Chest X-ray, PA view. Patient: 39 years old, sex F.
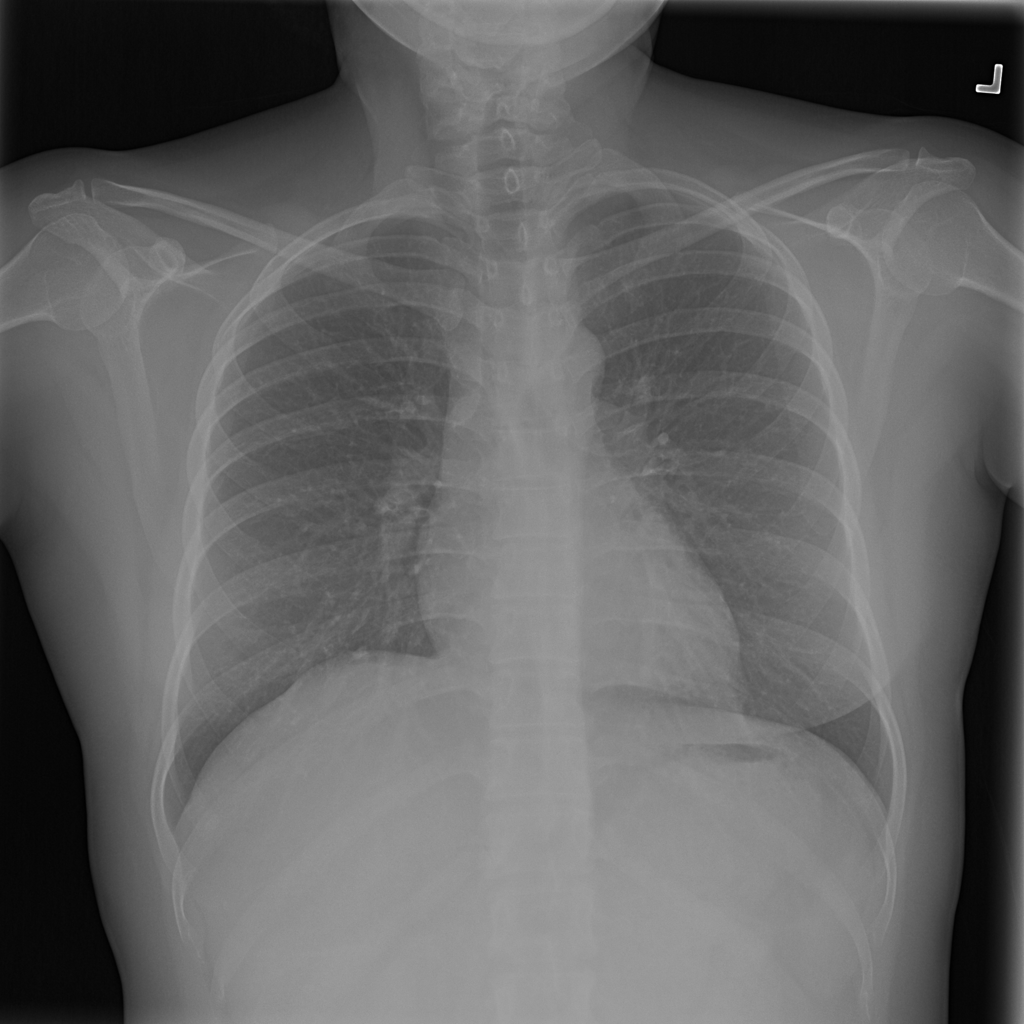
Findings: No Finding